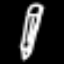
Label: pencil